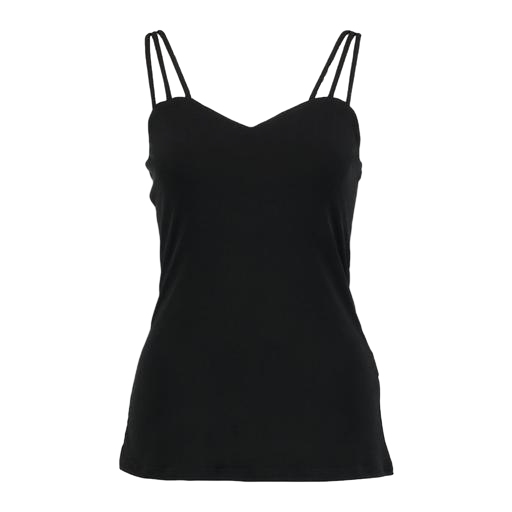
black strappy tank top, black v-neck strappy top, black spaghetti strap tank top, white background